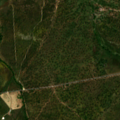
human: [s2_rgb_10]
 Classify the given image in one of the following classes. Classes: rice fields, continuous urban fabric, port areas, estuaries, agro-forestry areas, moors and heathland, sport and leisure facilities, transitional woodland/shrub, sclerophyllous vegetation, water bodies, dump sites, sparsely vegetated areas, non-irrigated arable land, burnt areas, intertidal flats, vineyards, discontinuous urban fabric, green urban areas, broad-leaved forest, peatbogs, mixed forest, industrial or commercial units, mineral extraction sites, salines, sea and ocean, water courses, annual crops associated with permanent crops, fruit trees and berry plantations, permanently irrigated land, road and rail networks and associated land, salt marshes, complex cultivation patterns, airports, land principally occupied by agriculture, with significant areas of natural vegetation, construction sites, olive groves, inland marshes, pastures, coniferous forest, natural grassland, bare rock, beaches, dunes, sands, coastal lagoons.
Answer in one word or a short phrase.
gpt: non-irrigated arable land, annual crops associated with permanent crops, agro-forestry areas, broad-leaved forest